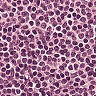
Metastatic tissue present: no